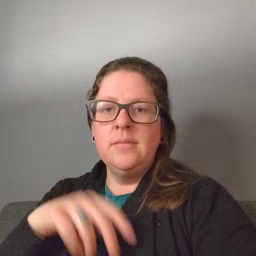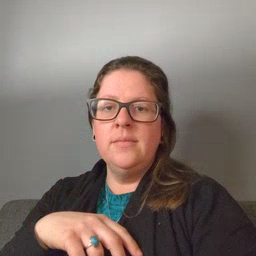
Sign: horse